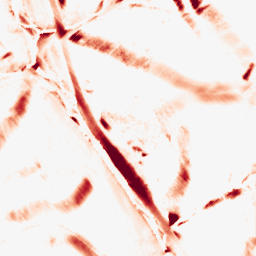
Category: morphological
Decomposition family: morphological_diamond
Decomposition parameters: operation: opening
radius: 15
Upsampling method: linear_exact
Upsampling parameters: scale: 8
Upsampling scale: 8